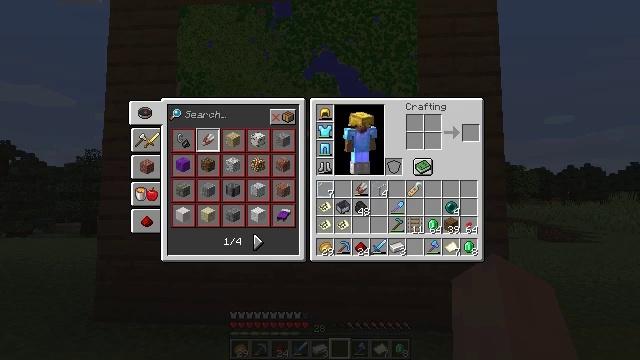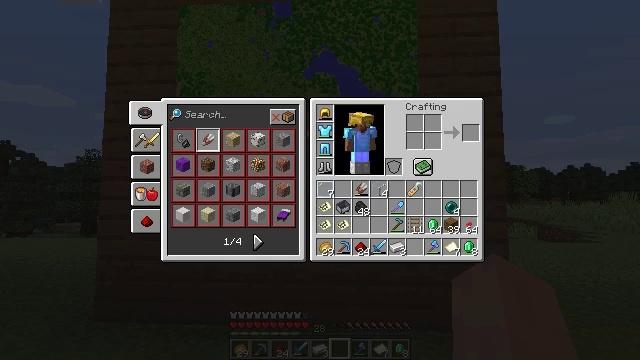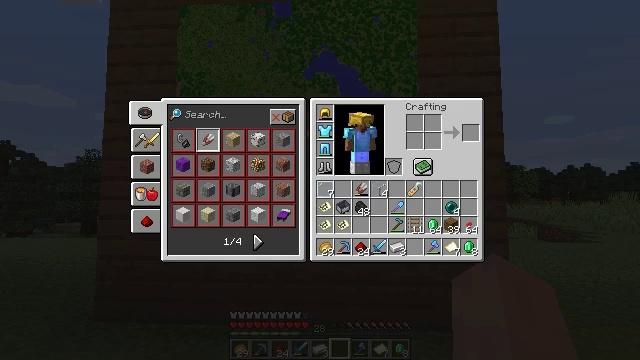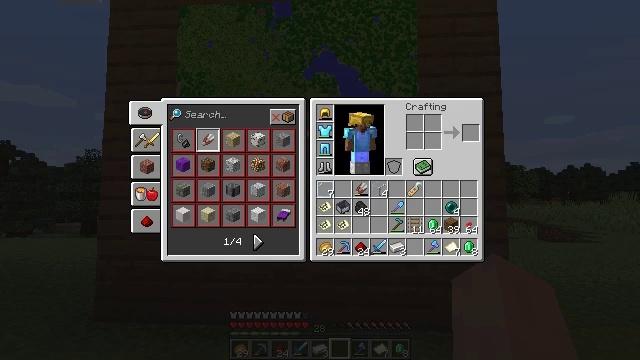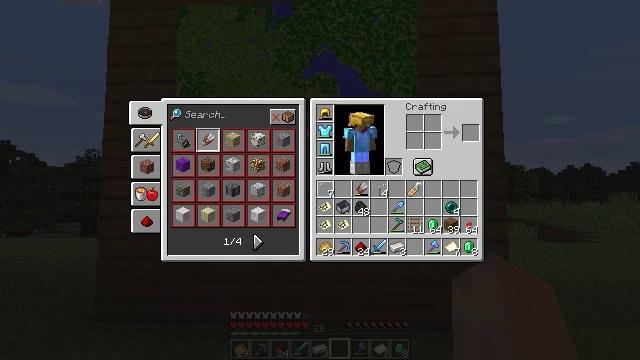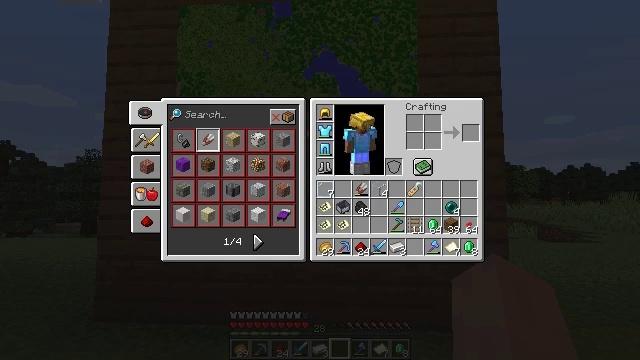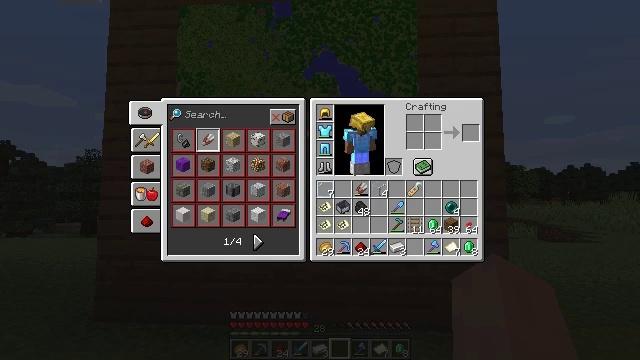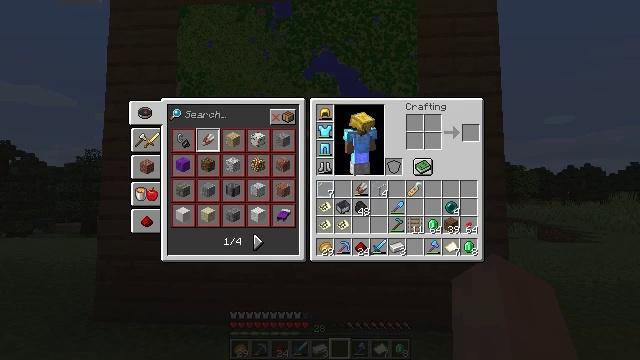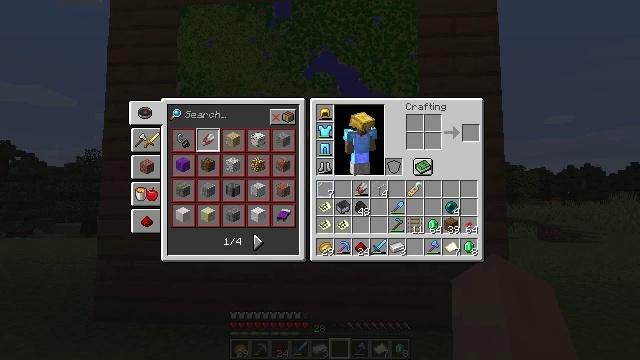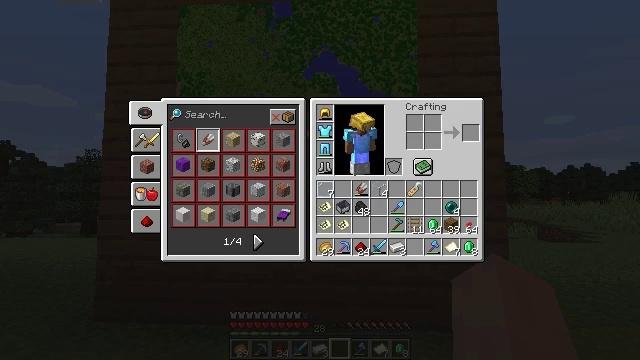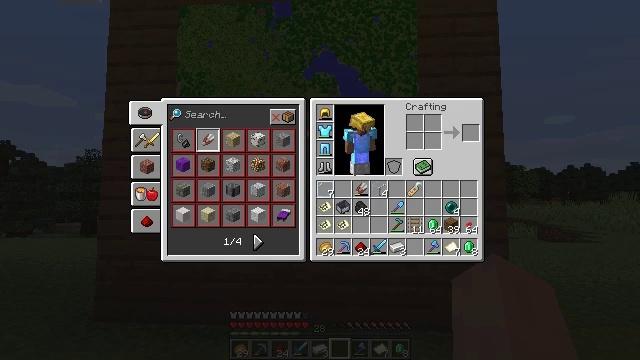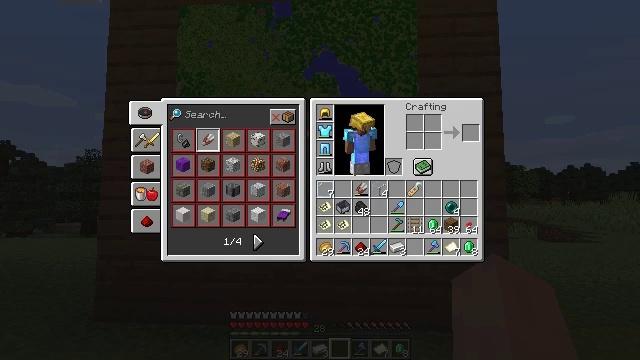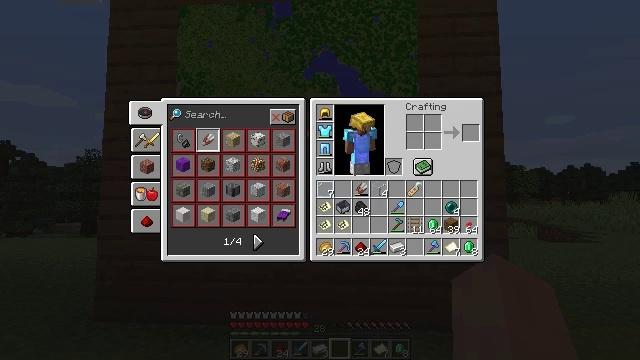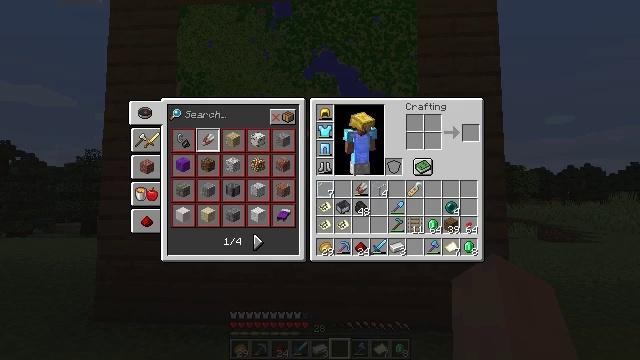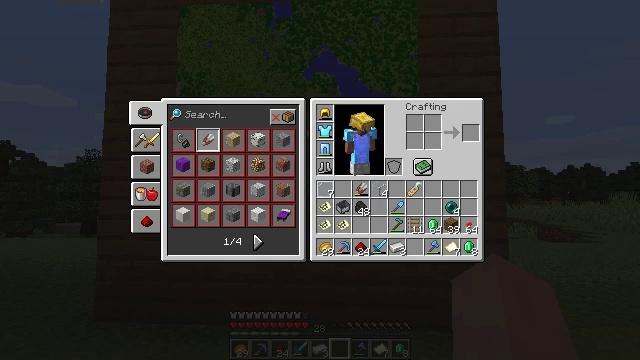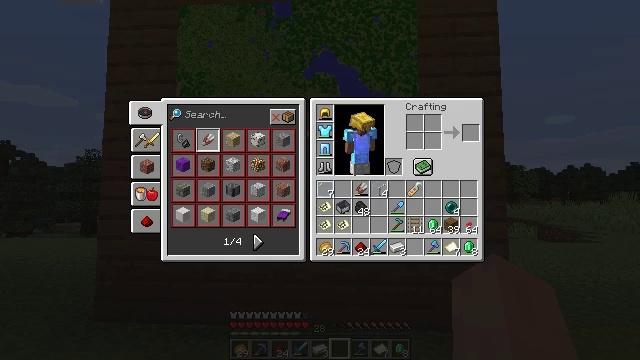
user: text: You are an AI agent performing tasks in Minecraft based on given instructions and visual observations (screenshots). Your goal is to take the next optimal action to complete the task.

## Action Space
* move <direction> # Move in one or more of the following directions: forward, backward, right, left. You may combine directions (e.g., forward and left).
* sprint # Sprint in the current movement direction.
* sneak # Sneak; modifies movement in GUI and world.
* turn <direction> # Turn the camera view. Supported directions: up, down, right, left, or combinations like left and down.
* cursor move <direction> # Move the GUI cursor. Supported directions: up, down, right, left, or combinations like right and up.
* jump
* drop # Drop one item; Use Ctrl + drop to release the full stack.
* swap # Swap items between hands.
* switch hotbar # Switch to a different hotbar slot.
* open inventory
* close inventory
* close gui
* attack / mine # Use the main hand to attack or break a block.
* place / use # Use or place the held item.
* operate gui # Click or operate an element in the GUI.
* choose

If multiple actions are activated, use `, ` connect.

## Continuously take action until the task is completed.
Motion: motion action
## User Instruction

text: Put leather in the center and surround it with sticks to craft an item frame.
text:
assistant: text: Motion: no_op
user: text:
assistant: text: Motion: no_op
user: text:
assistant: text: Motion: cursor move left
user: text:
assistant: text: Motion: cursor move left and down
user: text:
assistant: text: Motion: cursor move left and down
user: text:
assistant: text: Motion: no_op
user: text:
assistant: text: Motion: no_op
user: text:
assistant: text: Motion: operate gui
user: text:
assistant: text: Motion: operate gui
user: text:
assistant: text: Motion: operate gui
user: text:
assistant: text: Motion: no_op
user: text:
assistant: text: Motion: no_op
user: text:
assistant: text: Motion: no_op
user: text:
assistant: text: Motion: no_op
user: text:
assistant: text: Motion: no_op
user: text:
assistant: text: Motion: no_op
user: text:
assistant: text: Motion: no_op
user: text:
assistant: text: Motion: no_op
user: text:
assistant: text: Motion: no_op
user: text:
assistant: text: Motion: no_op
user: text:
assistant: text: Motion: close gui
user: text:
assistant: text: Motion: no_op
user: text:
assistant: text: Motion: no_op
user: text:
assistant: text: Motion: no_op
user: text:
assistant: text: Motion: turn right and down
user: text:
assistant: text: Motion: turn right and down
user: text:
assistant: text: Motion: turn right and down
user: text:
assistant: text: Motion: turn right and up
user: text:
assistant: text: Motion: turn right
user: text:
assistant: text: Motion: turn right